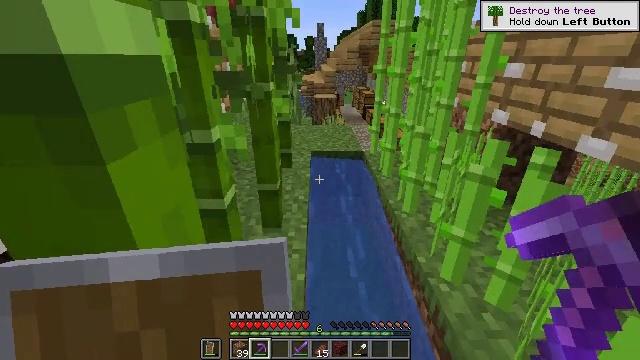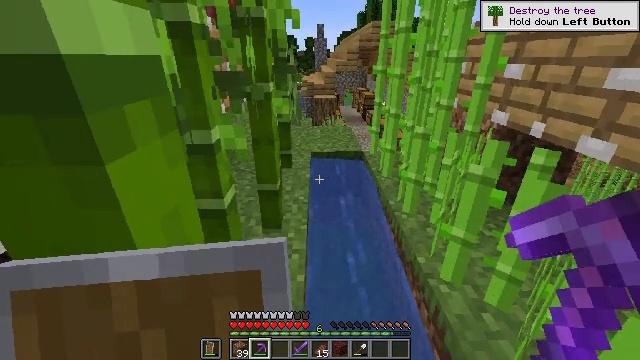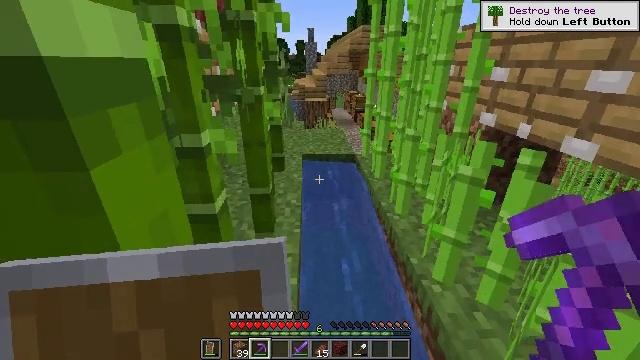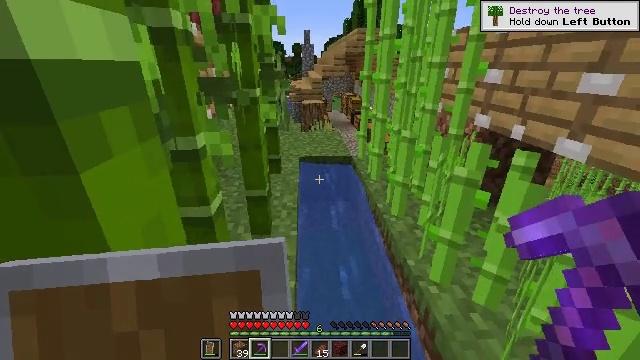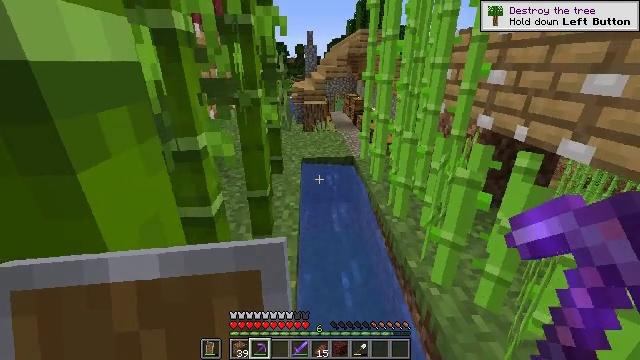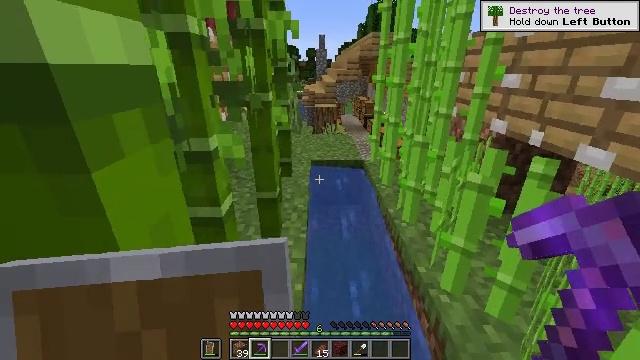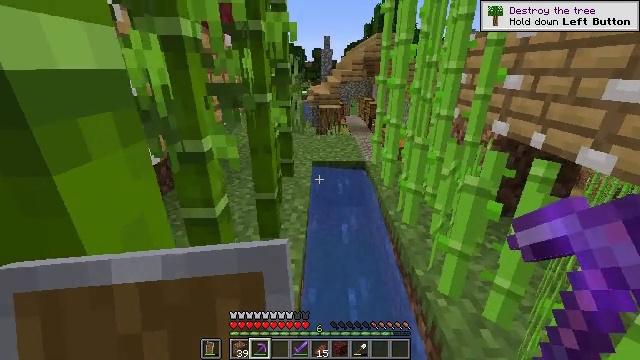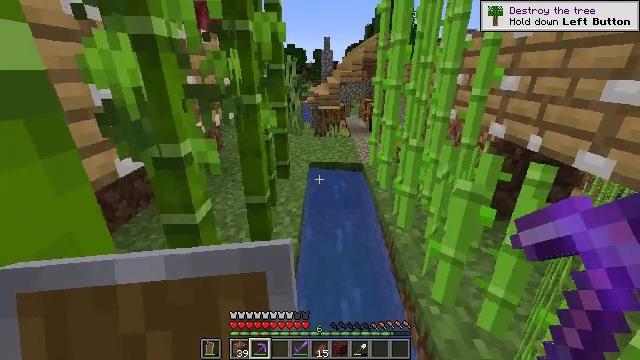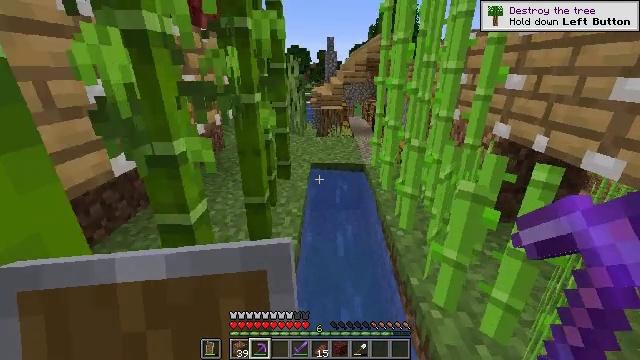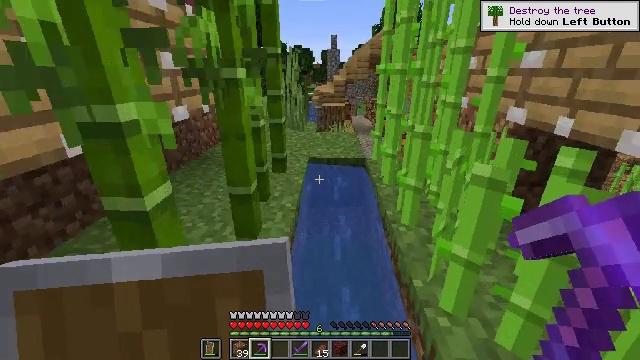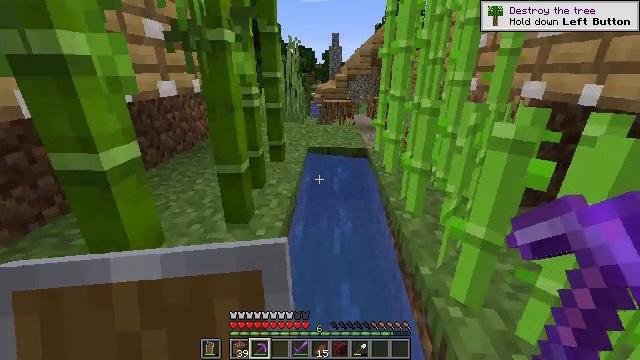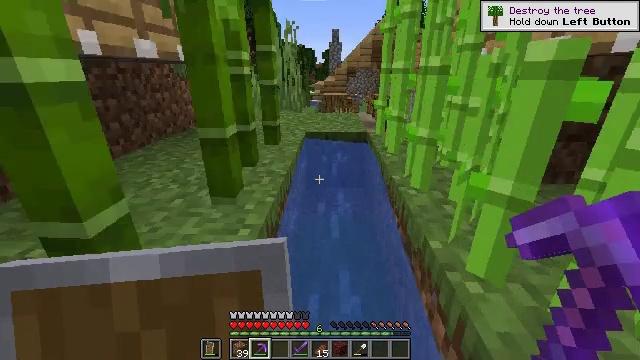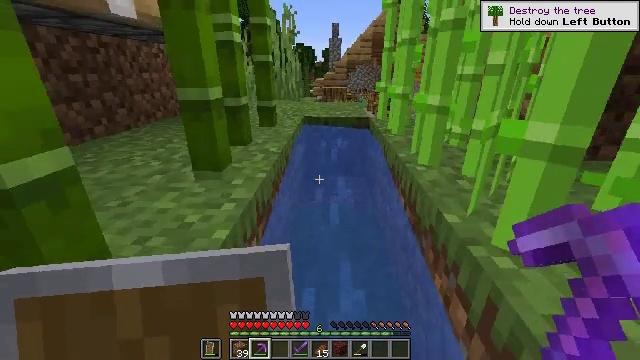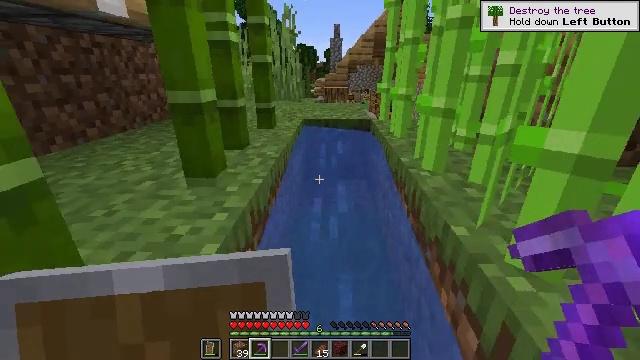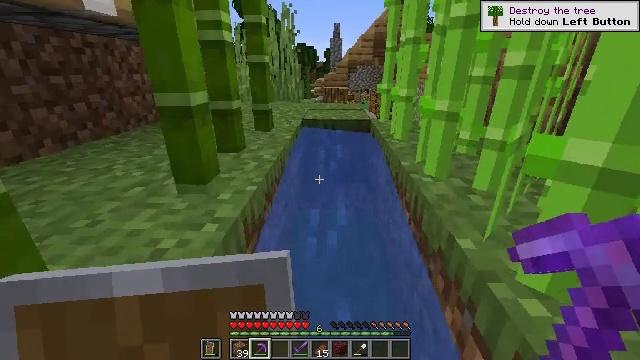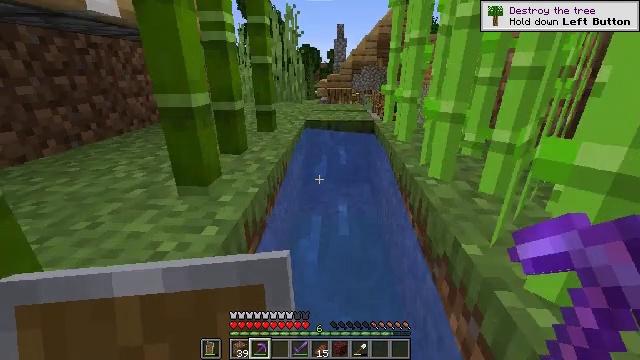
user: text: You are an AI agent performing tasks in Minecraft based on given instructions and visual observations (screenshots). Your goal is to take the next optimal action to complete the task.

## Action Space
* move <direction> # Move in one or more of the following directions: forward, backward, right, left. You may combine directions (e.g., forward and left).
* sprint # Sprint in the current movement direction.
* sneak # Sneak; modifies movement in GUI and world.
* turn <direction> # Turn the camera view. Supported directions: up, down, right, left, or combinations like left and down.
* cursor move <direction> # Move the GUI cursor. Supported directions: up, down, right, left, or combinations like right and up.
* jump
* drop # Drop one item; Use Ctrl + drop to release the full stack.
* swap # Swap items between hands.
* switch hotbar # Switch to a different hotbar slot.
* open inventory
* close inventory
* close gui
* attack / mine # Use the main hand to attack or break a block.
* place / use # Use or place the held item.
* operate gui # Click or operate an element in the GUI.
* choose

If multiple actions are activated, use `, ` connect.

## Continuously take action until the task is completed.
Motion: motion action
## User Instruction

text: Get observer for redstone contraptions.
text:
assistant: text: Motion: move forward
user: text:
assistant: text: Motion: move forward, turn right
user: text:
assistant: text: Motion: move forward
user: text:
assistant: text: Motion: move forward
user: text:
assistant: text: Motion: move forward, turn left
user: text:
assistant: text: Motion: move forward and move right, turn left
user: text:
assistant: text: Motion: move forward and move right
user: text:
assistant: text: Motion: move forward
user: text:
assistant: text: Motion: move forward
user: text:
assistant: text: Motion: move forward
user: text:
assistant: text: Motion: move forward
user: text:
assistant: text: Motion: move forward
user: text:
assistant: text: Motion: move forward
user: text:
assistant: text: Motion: move forward
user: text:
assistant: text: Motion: move forward
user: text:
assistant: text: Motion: move forward
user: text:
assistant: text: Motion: move forward
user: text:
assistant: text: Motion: move forward, turn left
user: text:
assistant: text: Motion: move forward
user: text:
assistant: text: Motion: move forward
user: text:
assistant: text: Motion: move forward
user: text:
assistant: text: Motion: move forward, turn left
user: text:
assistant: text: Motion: move forward, turn left, jump
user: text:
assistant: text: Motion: move forward, turn left, jump
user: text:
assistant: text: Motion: move forward, turn left, jump
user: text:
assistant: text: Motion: move forward, turn left, jump
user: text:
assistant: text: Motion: move forward, turn left, jump
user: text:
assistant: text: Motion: move forward, jump
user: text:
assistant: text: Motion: move forward, jump
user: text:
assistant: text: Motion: move forward, jump